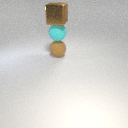
large brown rubber sphere below large cyan rubber sphere